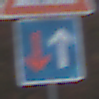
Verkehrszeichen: VorrangVorGegenverkehr
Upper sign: KinderLinks
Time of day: MorningAfternoon
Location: Outdoor (Nature)
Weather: Overcast
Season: NotSpecified
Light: Natural